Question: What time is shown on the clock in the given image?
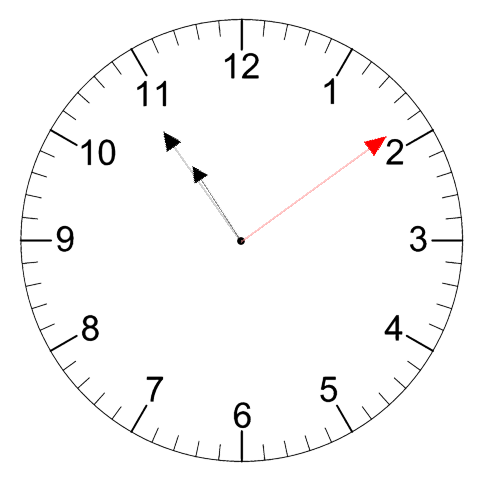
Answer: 10:54:09